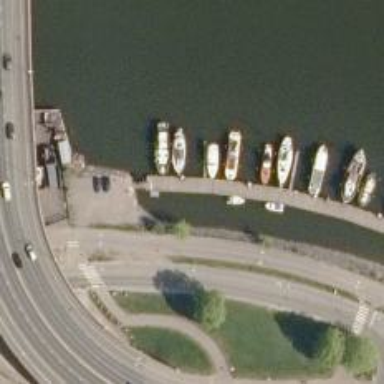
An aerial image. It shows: Bridge.